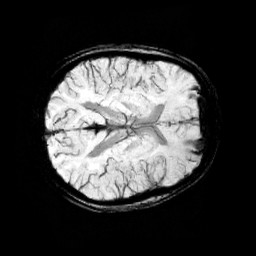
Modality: minIP
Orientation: axial
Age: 11
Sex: female
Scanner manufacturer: siemens
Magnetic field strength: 3 T
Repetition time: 0.027 s
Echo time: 0.02 s